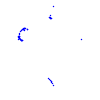
Particle: kaon